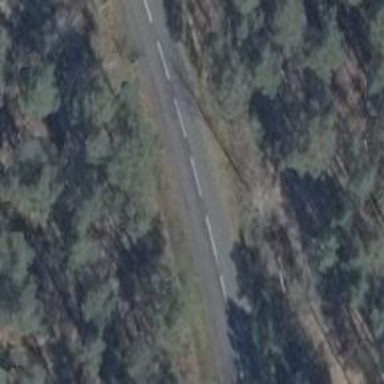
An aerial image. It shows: Secondary road with asphalt surface.